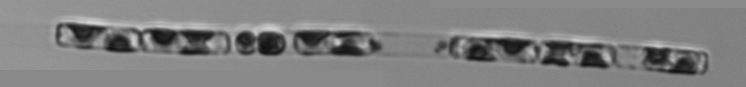
Label: Guinardia_delicatula_TAG_internal_parasite